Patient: sex M, age 66
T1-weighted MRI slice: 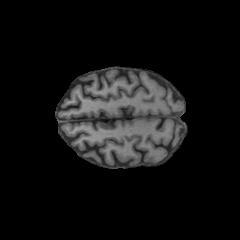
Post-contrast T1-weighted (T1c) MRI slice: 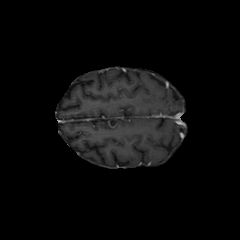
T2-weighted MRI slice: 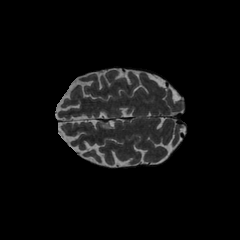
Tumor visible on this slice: no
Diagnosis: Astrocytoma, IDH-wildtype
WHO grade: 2